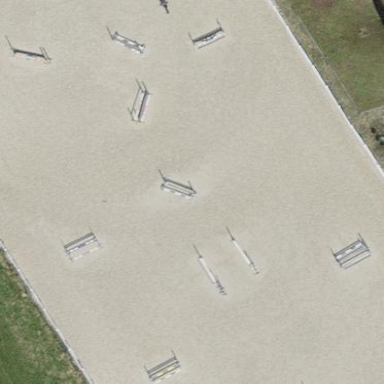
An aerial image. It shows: Equestrian pitch for leisure land sports.